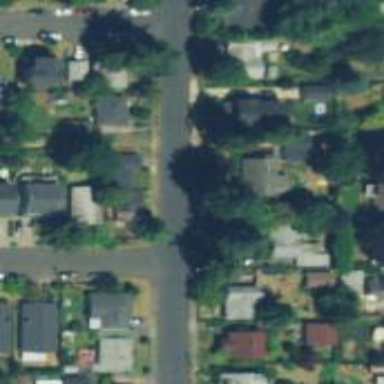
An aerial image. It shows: Alley classified as service road.